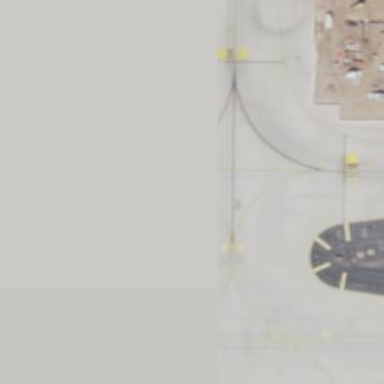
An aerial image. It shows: View of taxiway at the airport.